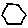
Label: hexagon